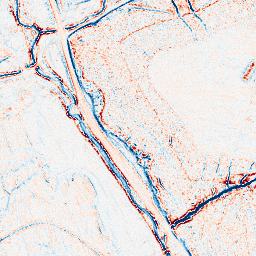
Category: edge_preserving
Decomposition family: anisotropic_diffusion
Decomposition parameters: iterations: 10
kappa: 50
gamma: 0.1
Upsampling method: regularized
Upsampling parameters: scale: 4
lambda_reg: 0.001
Upsampling scale: 4